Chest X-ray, AP view. Patient: 50 years old, sex M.
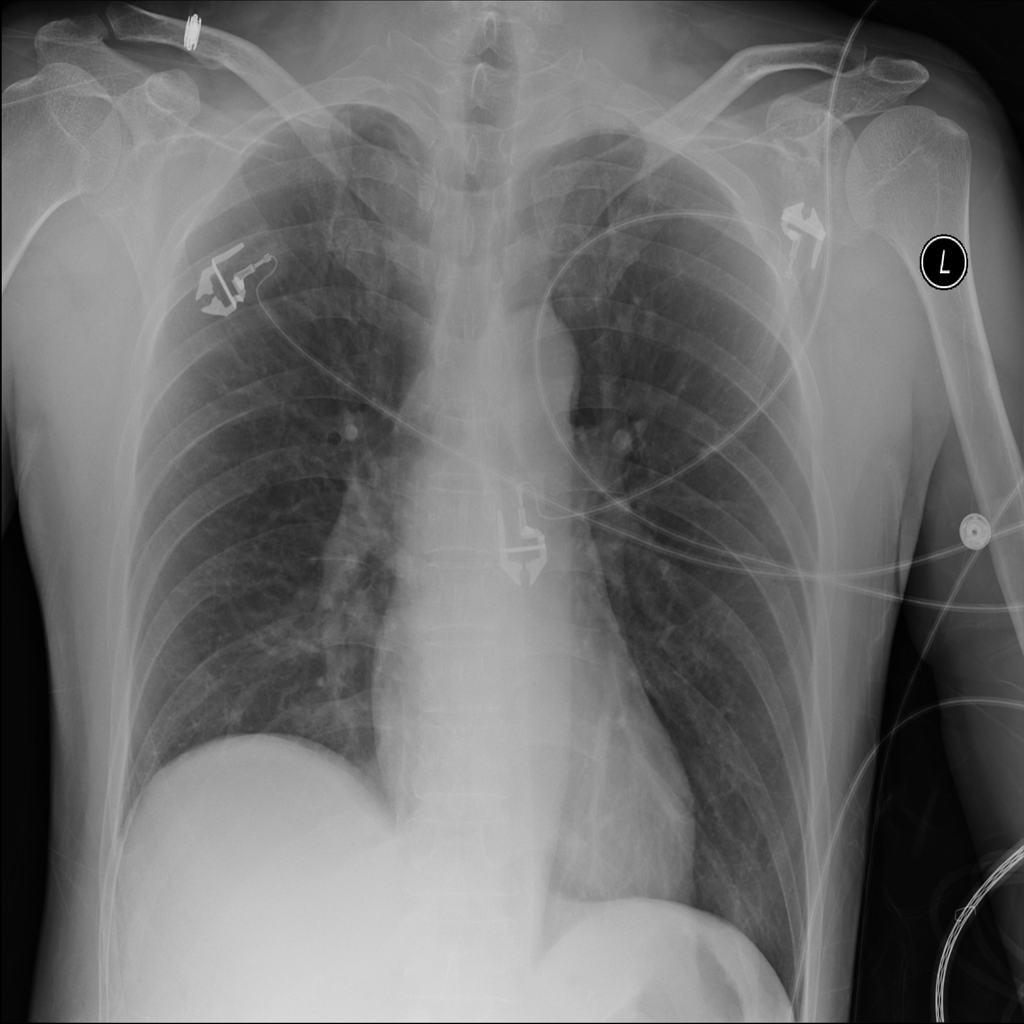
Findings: No Finding